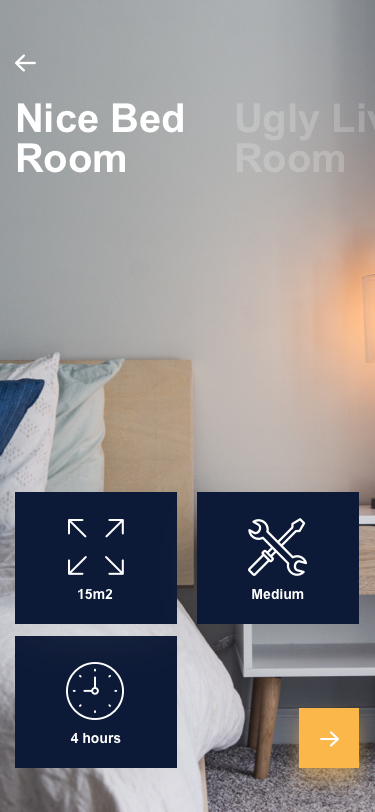
Text in this UI design:
Nice Bed
Room
Ugly Living Room
4 hours
15m2
Medium